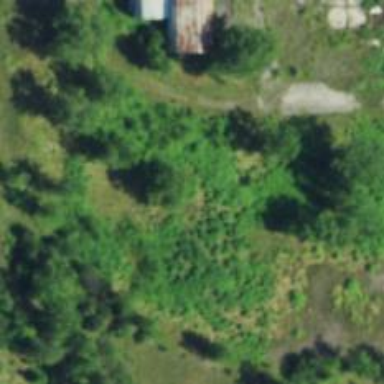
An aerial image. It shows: Abandoned railway.